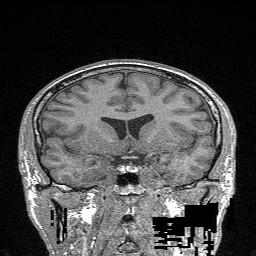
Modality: FLASH
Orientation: sagittal
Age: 25
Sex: male